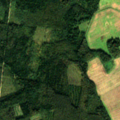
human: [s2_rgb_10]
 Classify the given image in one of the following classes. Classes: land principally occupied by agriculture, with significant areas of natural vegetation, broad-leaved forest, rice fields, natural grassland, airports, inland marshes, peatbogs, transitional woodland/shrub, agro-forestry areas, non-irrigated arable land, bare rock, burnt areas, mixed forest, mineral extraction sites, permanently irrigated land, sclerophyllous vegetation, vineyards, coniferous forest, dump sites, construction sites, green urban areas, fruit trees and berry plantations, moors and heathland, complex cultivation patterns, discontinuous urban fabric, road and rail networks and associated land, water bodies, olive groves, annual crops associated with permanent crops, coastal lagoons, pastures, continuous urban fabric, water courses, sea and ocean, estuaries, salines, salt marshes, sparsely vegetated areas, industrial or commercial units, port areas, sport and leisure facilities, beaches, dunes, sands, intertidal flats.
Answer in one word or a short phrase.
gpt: non-irrigated arable land, coniferous forest, mixed forest, transitional woodland/shrub